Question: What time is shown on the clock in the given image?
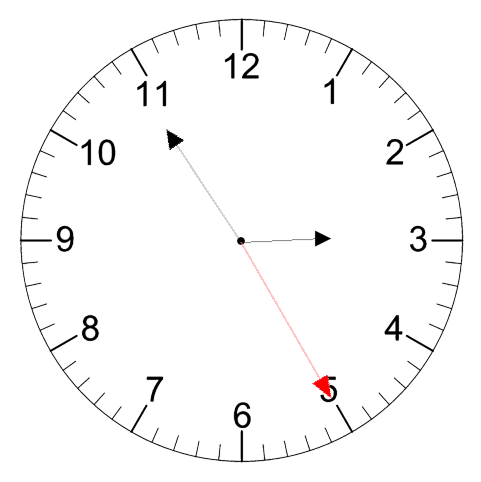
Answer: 02:54:25